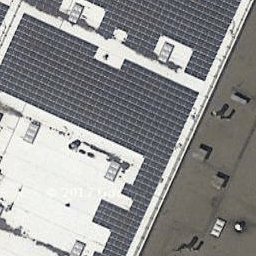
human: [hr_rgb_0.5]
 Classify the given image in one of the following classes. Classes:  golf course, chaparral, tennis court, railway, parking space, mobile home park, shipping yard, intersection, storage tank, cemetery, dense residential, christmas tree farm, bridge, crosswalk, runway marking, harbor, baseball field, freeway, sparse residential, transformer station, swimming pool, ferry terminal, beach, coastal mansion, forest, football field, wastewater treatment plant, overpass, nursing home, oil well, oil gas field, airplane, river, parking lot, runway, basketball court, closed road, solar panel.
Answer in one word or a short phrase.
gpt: solar panel